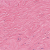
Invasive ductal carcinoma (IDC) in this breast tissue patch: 0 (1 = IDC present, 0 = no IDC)